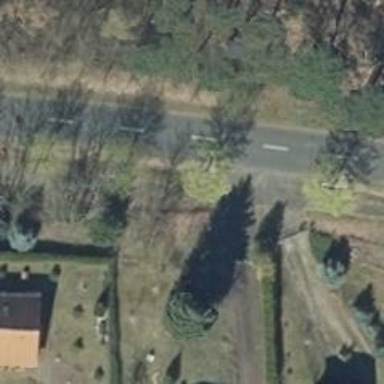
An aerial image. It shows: Row of deciduous broadleaved trees.